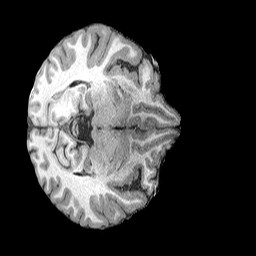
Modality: T1w
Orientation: axial
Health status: ill